Question: Hi I want to remove the Animation that occurs when 'RaisedButton' is pressed in Flutter.
How can I do it?

'''
RaisedButton(
splashColor: Colors.transparent,
highlightColor: Colors.transparent,
padding: EdgeInsets.all(0),
color: Colors.white,
elevation: 0,
onPressed: (){
Navigator.push(
context, // gibon paramiteo, SecondRoutero jeondal
MaterialPageRoute(builder: (context)=>TotalNotification()) // SecondRoutereul saengseonghayeo jeogjae
);
},
child: SvgPicture.asset(
'assets/images/BellButton.svg',
width: screenWidth * 0.0777777777777778,
height: screenWidth * 0.0777777777777778,
),
),
'''
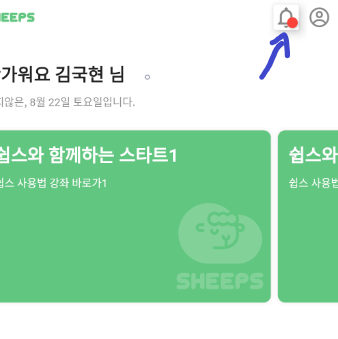
Answer: I could give you an idea.
Just wrap it with 'Container' instead of 'RaisedButton' and seek the help of 'GesureDetector'
'''
GestureDetector(
onTap: () {
Navigator.push( context, MaterialPageRoute(builder: (context)=>TotalNotification()));
},
child: Container(
height: 50.0,
width: 50.0,
color: Colors.white,
child: SvgPicture.asset(
'assets/images/BellButton.svg',
width: screenWidth * 0.0777777777777778,
height: screenWidth * 0.0777777777777778,
),
),
),
'''
Hope that suits your case!